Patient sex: M
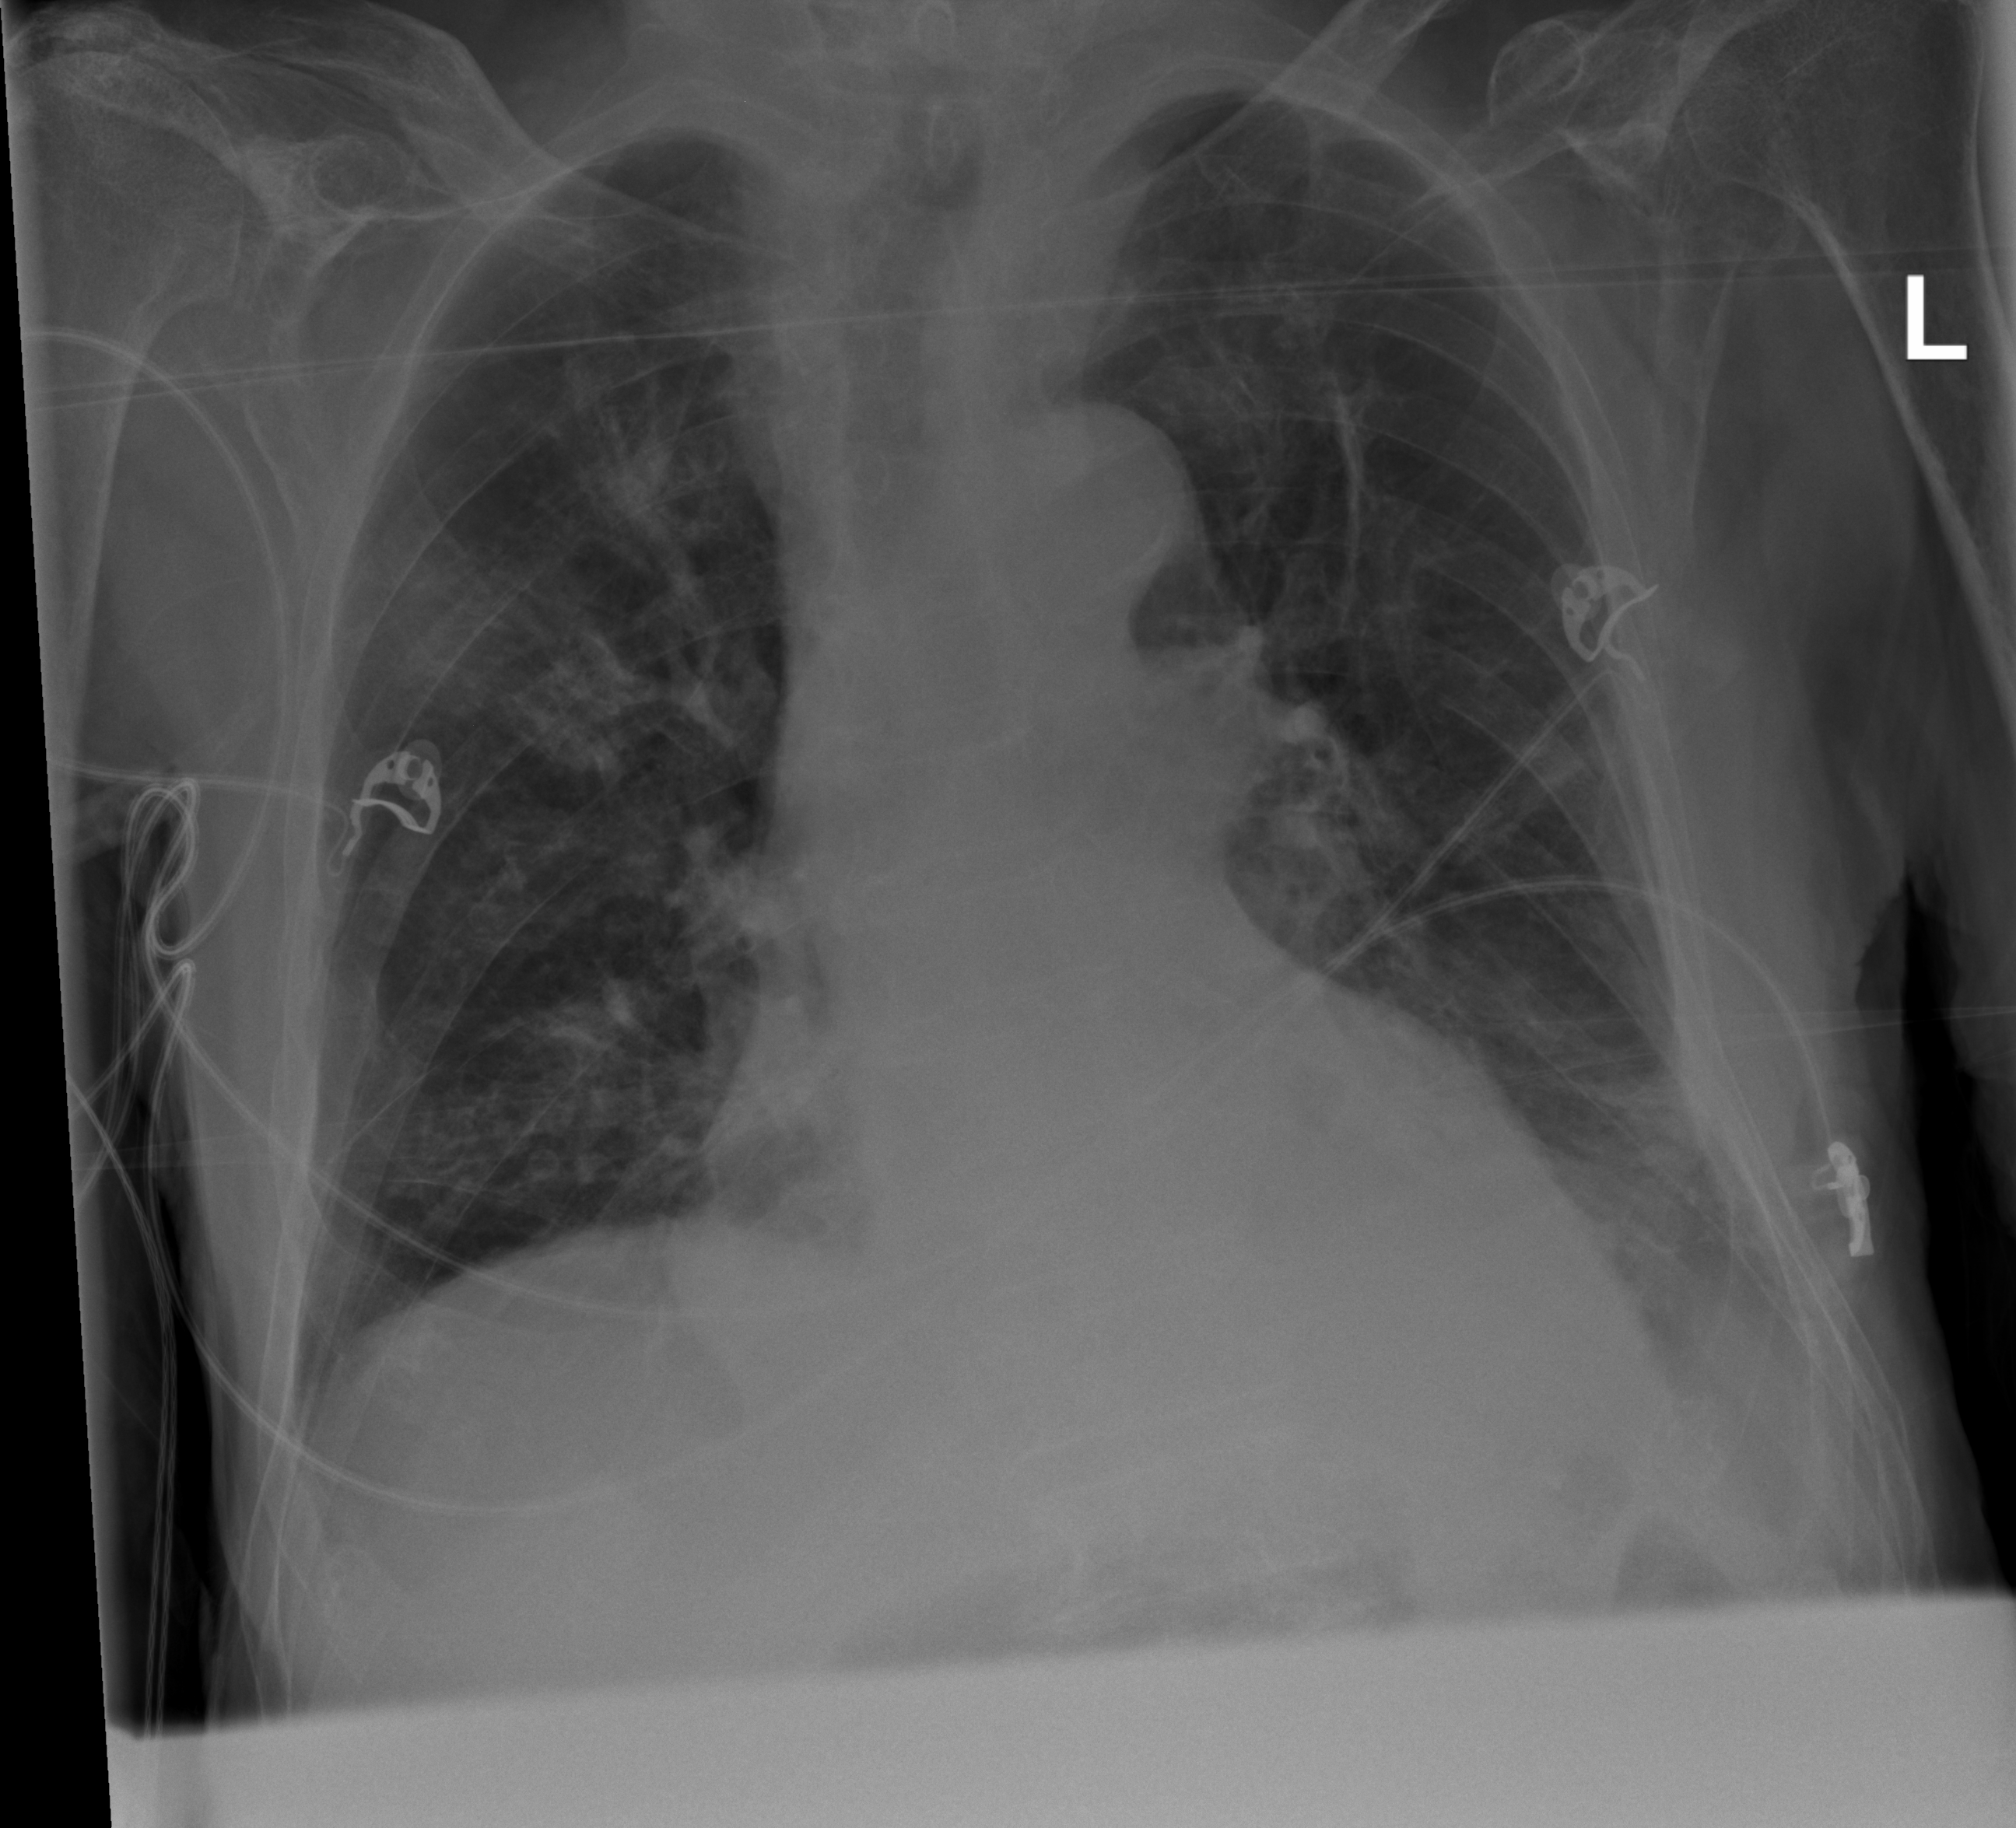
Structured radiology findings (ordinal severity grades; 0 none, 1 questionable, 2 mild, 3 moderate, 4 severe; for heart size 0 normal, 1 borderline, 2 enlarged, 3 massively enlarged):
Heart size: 0
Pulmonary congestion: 0
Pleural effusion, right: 0
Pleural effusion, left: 2
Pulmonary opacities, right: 3
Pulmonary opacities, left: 3
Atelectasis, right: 2
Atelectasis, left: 2